Chest X-ray:
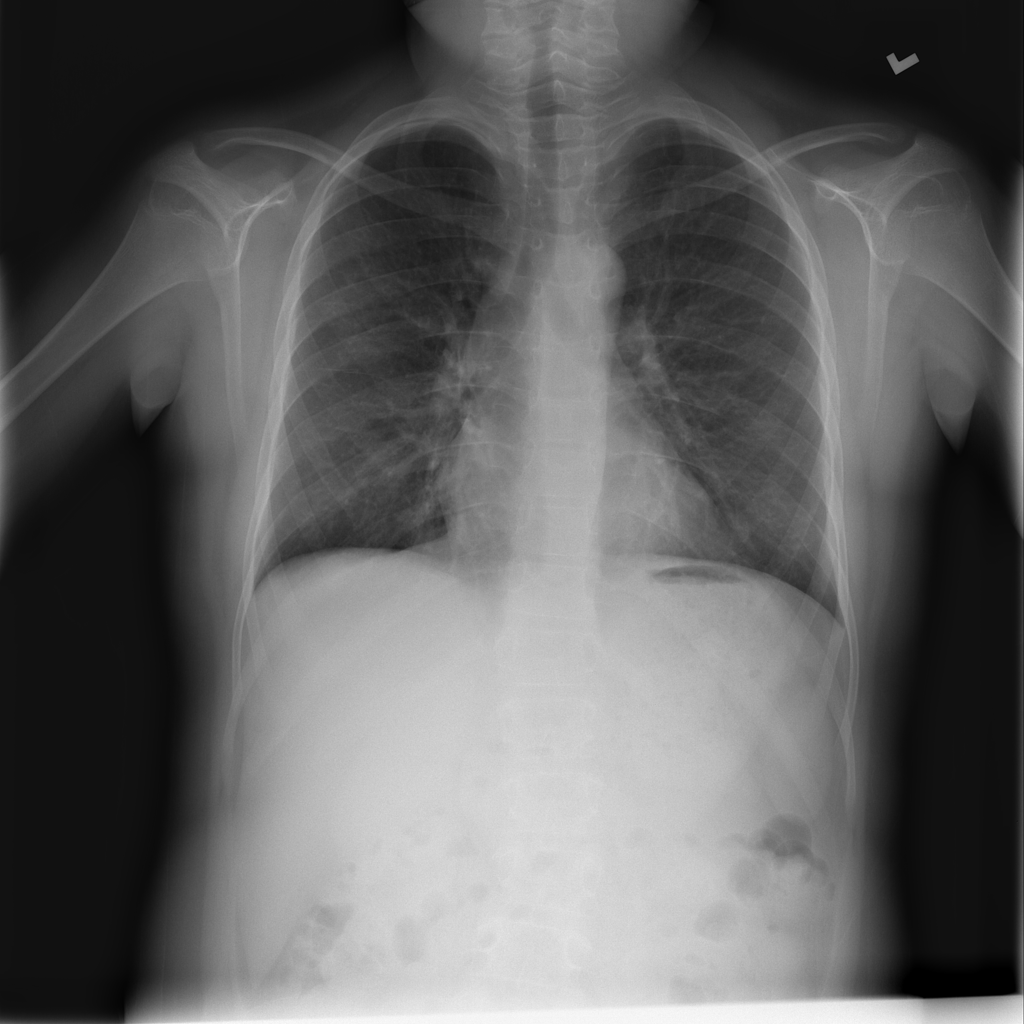
No abnormal finding: yes